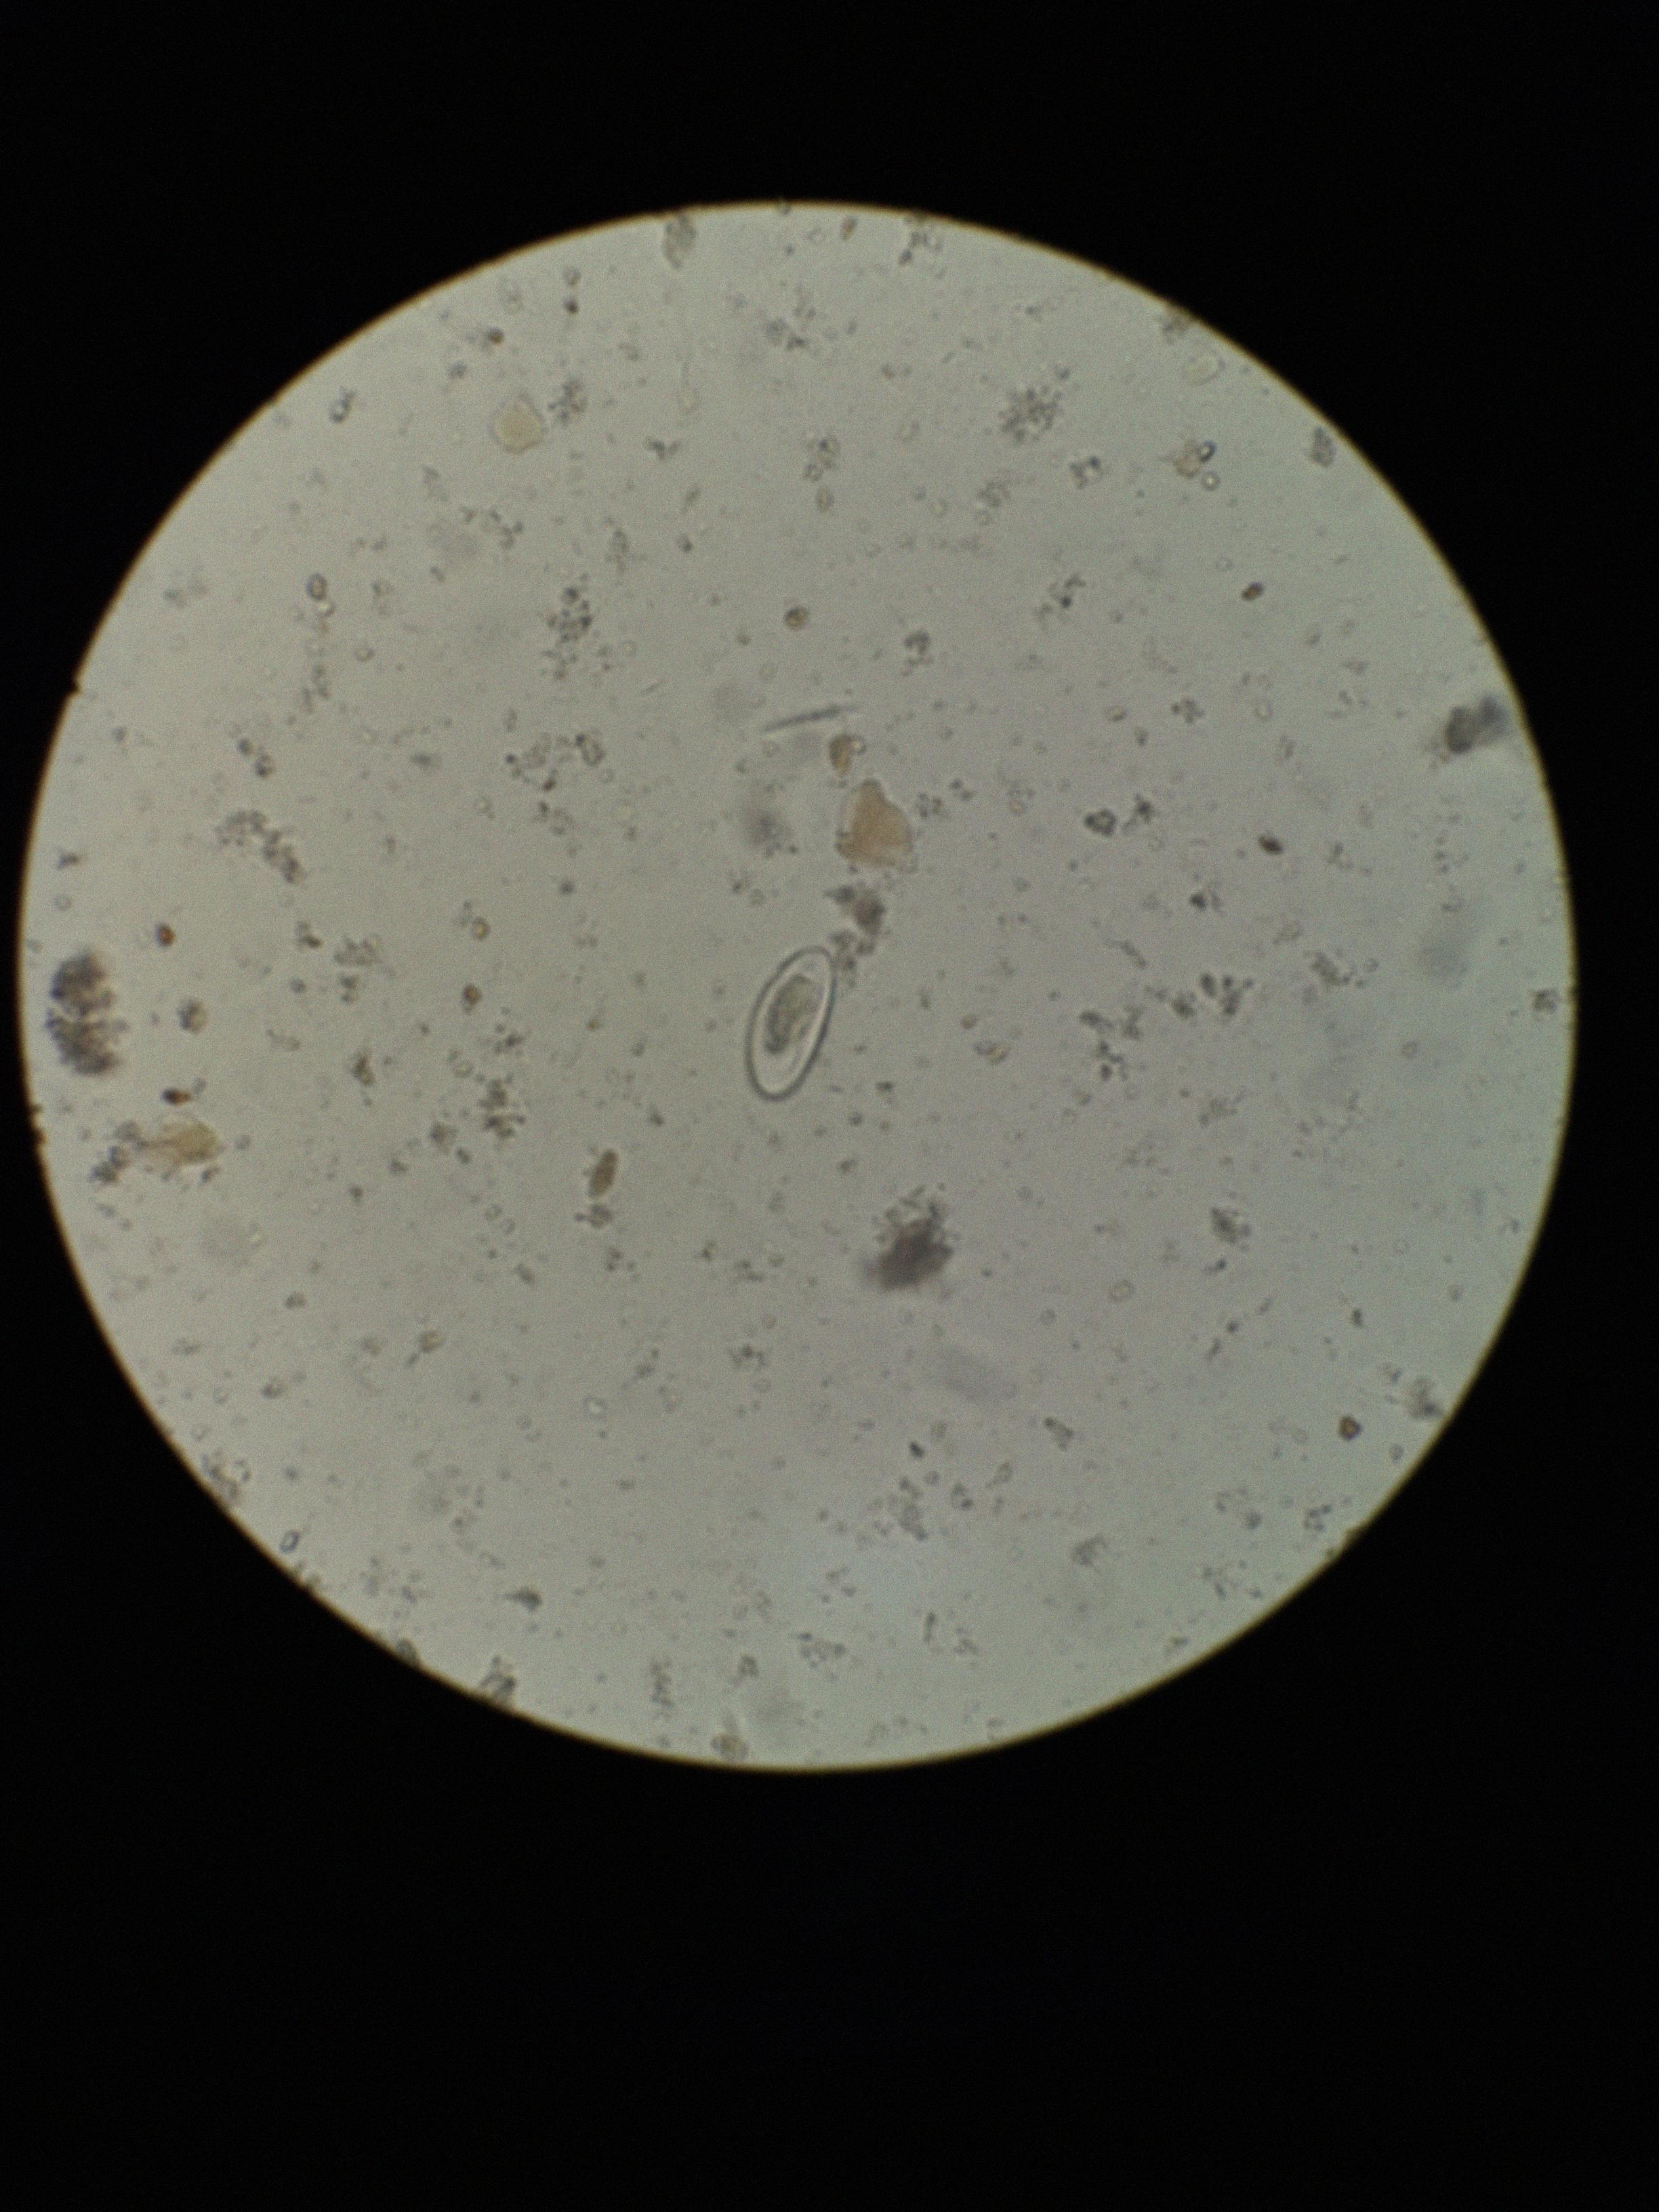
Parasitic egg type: Enterobius vermicularis